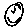
Label: smiley face